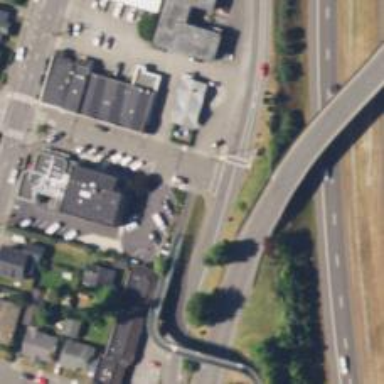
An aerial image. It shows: Cycleway.